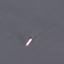
Land use / land cover class: SeaLake